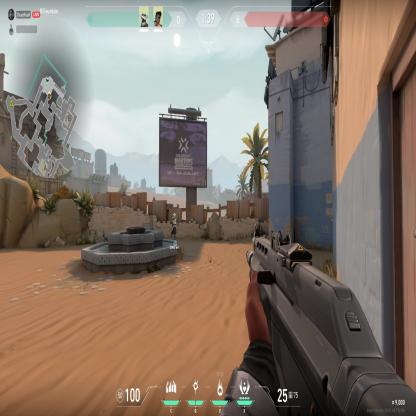
Label: teammate